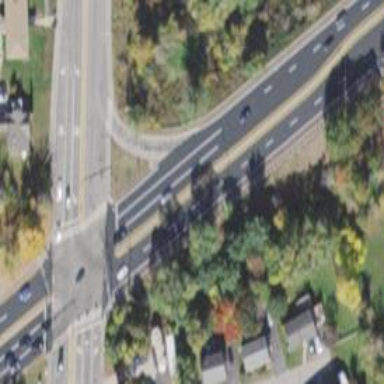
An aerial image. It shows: Asphalt road with secondary link designation.